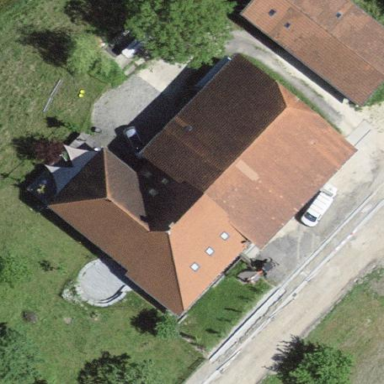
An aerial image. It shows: Farm building.